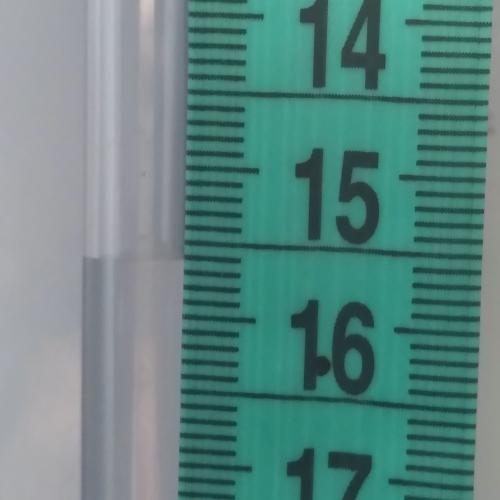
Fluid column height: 15.6 cm